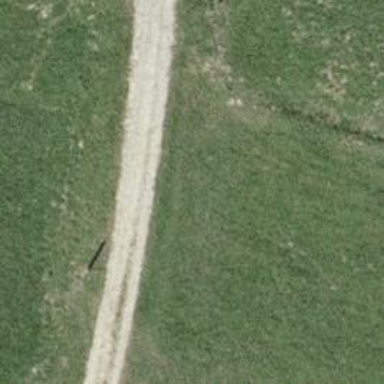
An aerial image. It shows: Unpaved track with tracktype grade4.